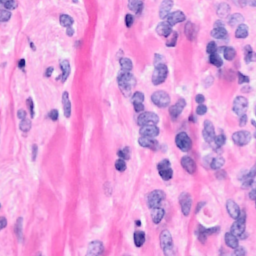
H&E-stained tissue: Breast